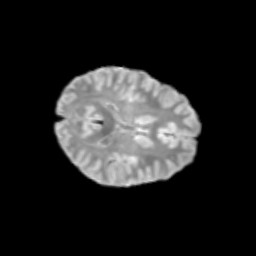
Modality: T2w
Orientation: axial
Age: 12
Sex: female
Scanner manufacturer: siemens
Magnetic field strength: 3 T
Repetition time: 3.8 s
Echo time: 0.07 s